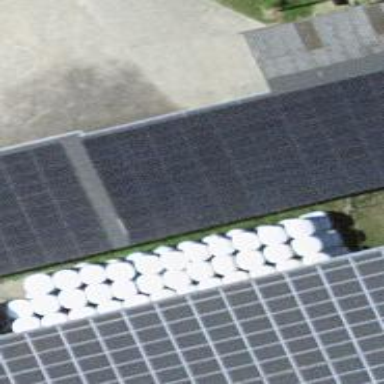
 consisting of solar photovoltaic panels."